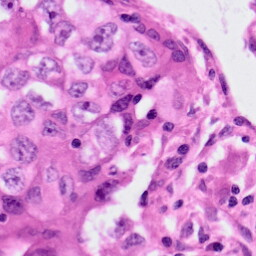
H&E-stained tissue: Lung